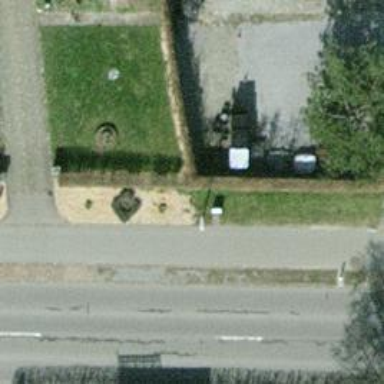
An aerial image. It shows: Hedge barrier.